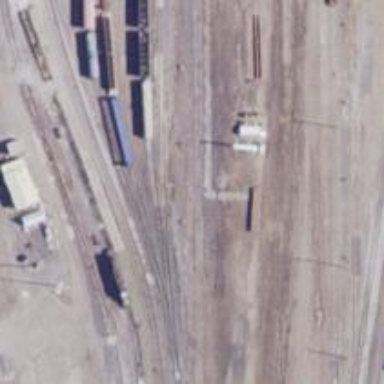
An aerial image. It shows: Rail spur service.